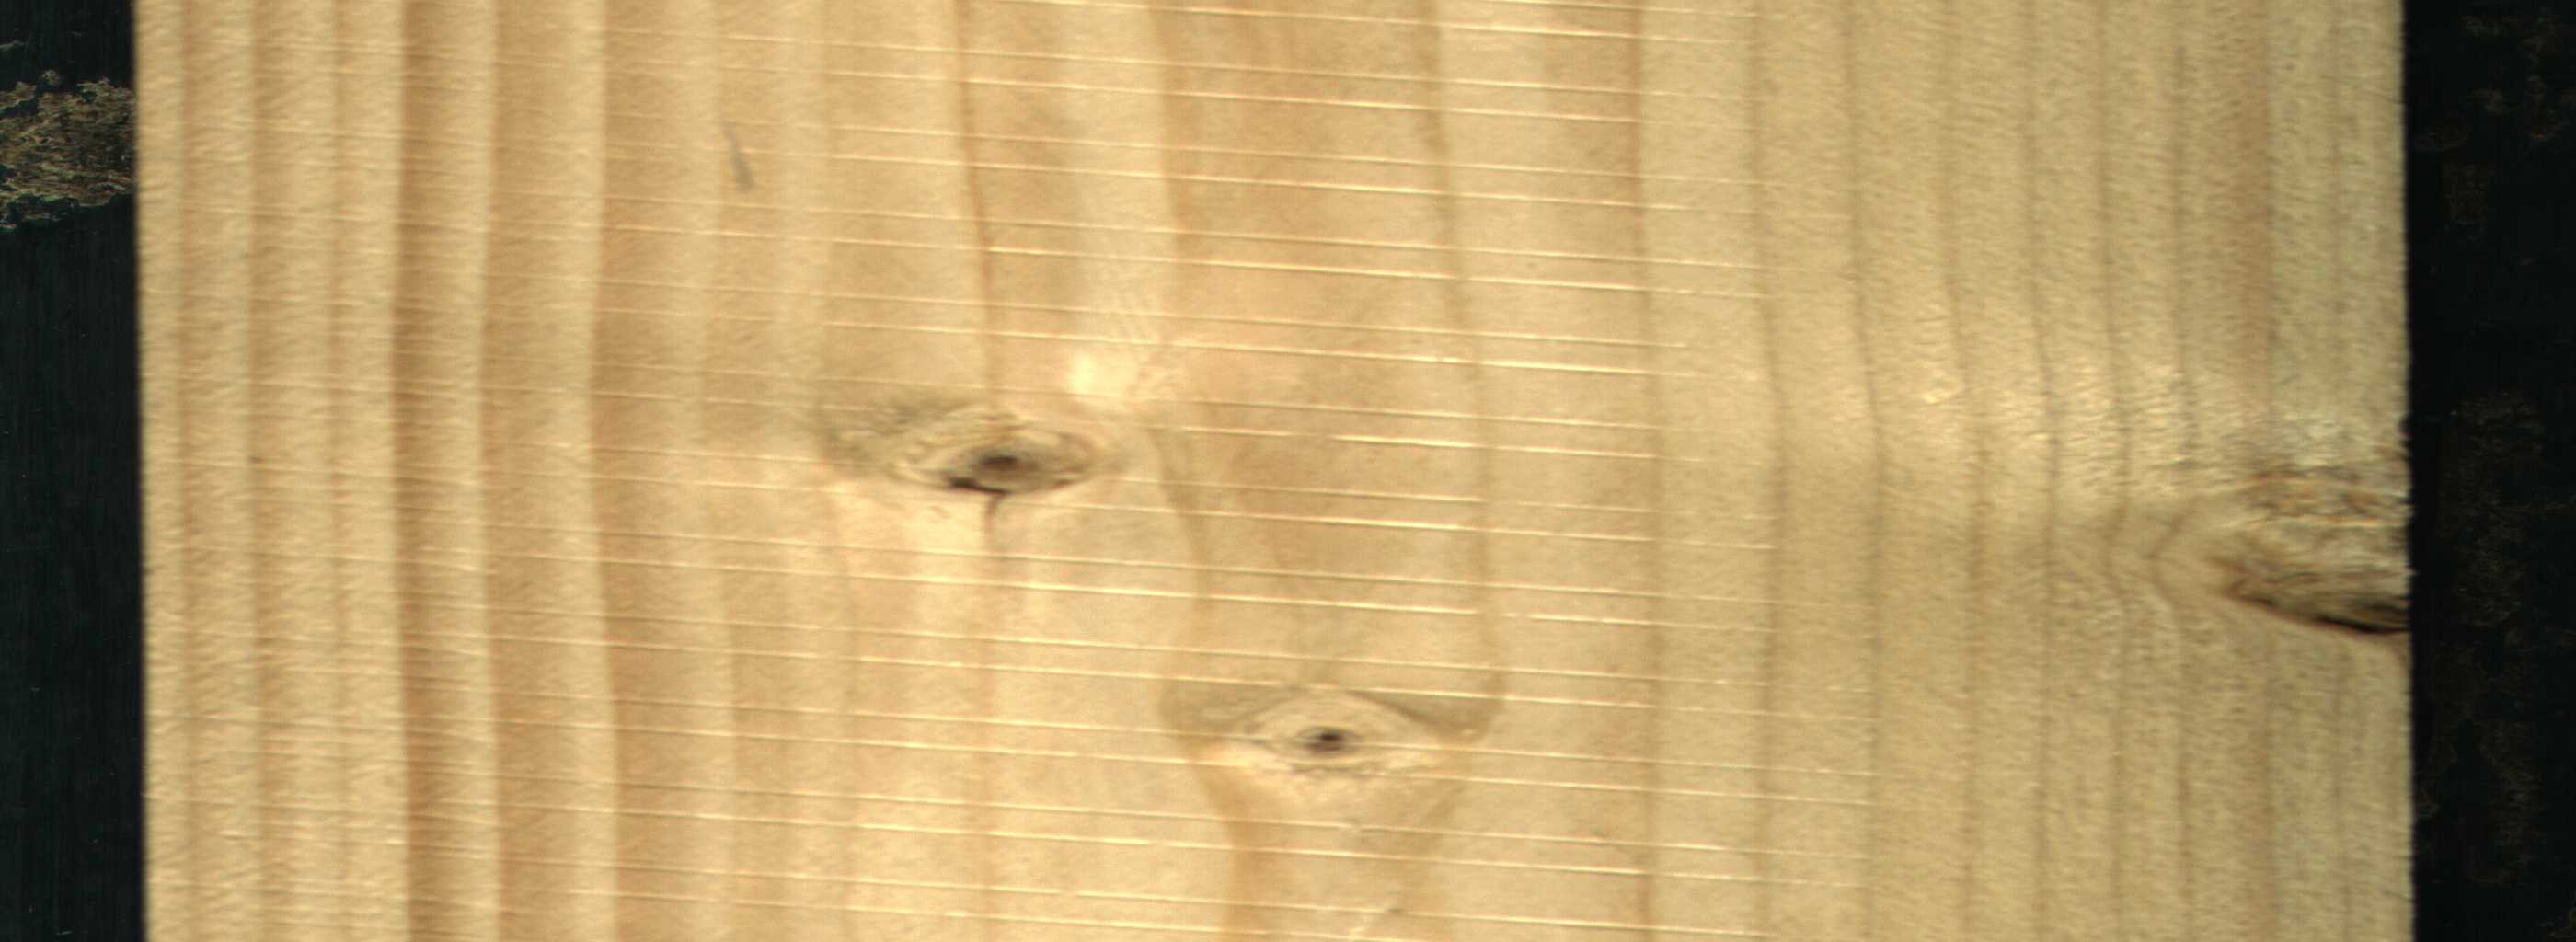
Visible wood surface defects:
Dead_Knot
Live_Knot
Live_Knot